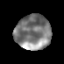
Tissue: prostate
Cell type: T cells
Senescence score: 0.3383
Nuclear area (px): 1195
Mean DAPI intensity: 125.868